Field crop: maize
Growth stage: 2
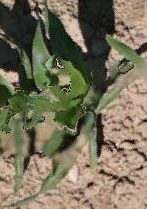
Species: maize